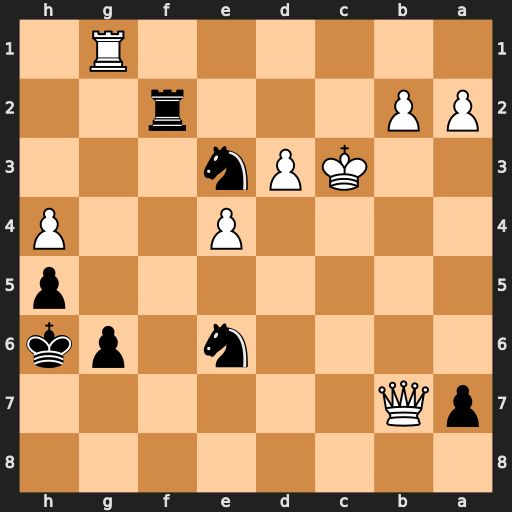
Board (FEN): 8/pQ6/4n1pk/7p/4P2P/2KPn3/PP3r2/6R1
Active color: b
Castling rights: -
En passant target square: -
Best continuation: Rc2+ Kb3 Nc5+